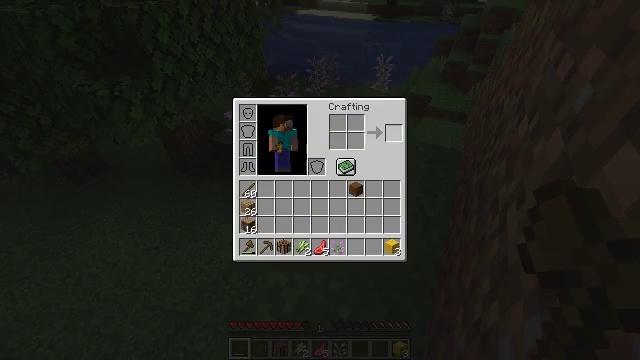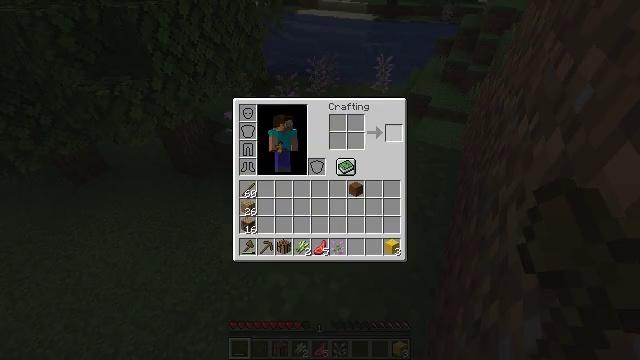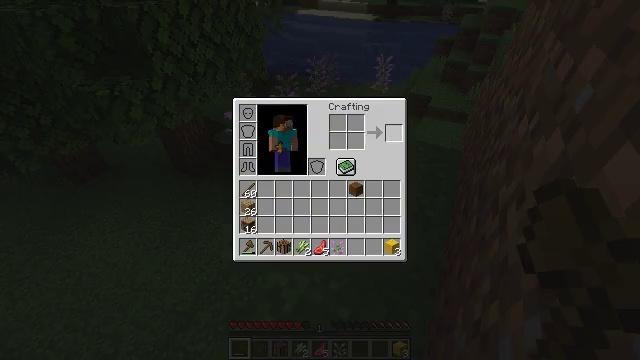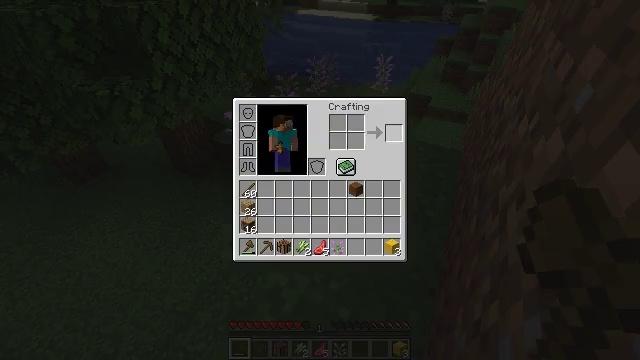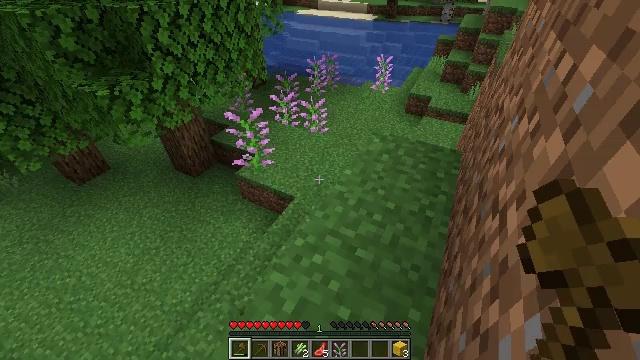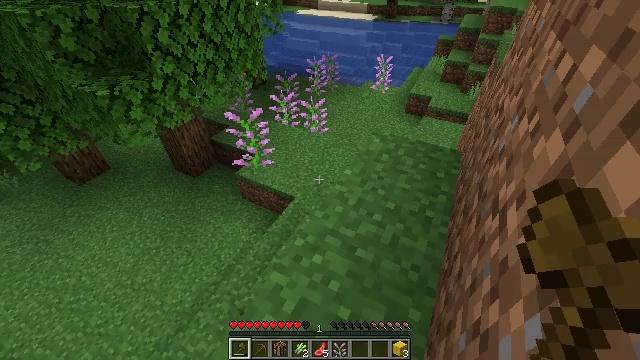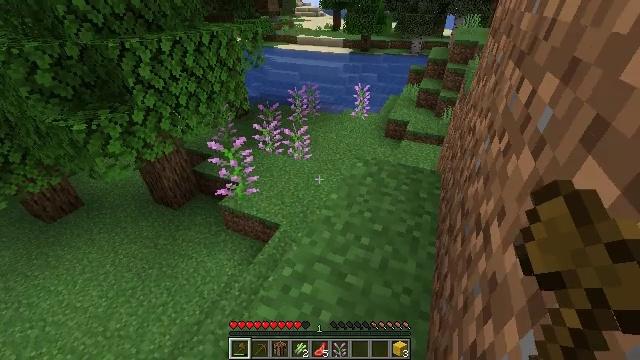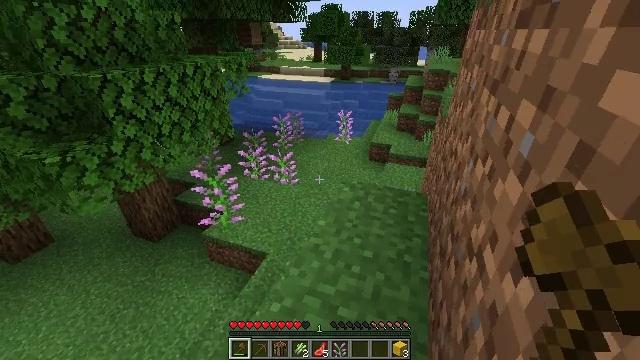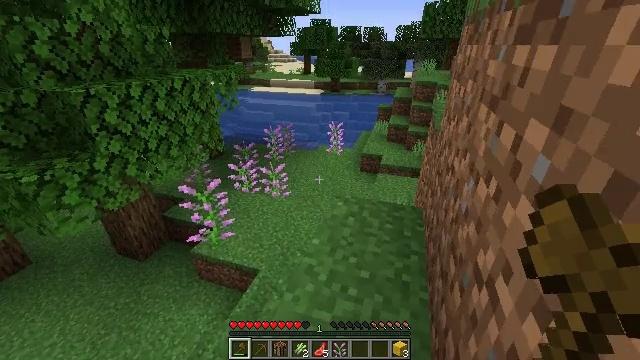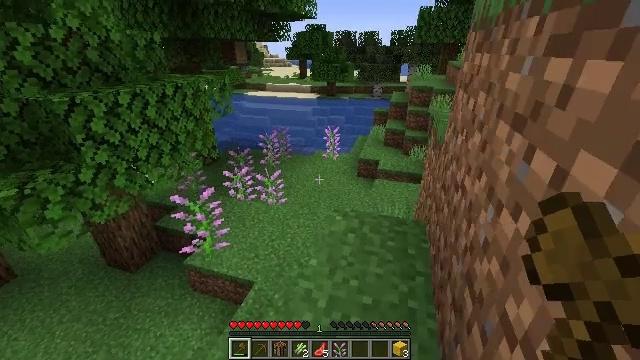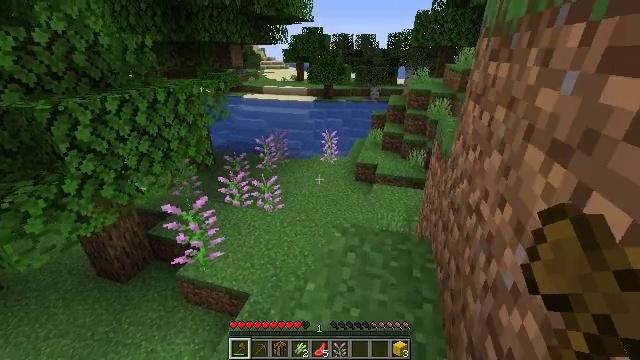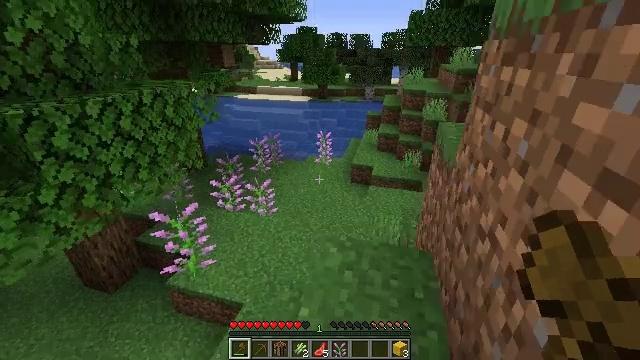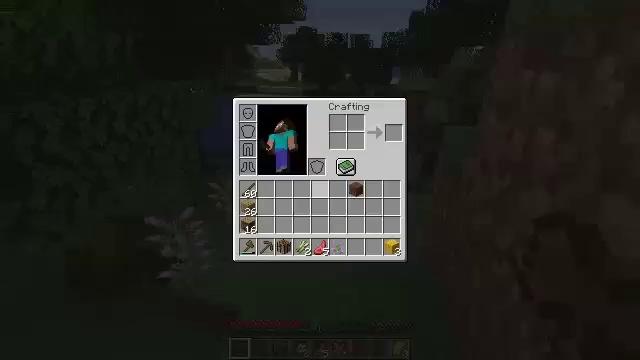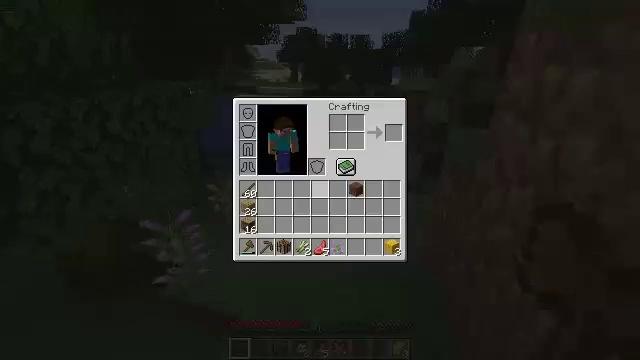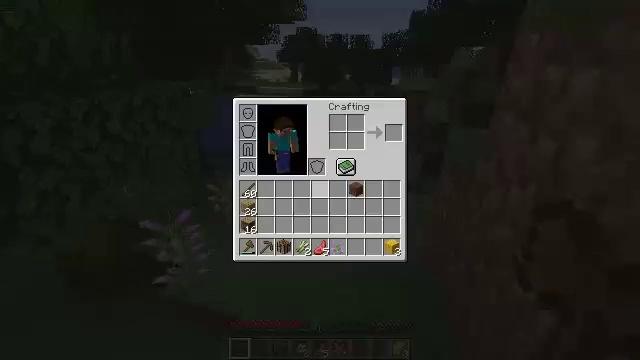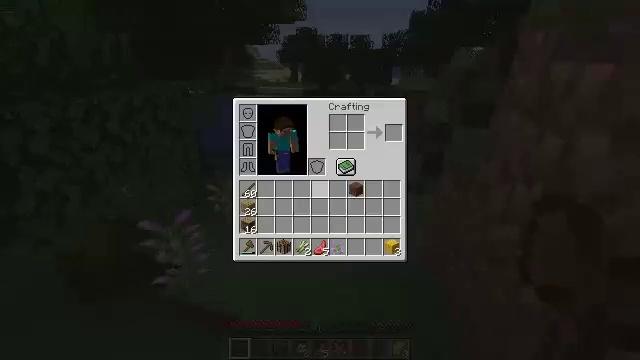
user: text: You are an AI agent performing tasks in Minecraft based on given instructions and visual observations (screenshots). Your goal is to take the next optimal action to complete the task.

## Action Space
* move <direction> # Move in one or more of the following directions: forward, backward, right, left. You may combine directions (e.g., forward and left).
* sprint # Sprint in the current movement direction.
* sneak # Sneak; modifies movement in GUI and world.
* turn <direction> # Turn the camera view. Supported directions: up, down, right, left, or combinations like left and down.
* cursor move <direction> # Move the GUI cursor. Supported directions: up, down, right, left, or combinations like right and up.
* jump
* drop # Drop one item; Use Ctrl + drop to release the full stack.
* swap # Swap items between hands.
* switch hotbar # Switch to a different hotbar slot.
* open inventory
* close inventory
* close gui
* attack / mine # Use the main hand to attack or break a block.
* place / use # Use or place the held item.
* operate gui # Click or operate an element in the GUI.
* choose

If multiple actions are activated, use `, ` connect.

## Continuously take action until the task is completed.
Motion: motion action
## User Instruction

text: Gather oak leaves by attacking.
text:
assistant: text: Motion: sneak, open gui
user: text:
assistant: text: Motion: sneak
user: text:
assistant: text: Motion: no_op
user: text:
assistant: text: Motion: no_op
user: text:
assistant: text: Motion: close gui
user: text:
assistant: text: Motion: turn right and up, open inventory
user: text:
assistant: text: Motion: move forward, turn right and up, open inventory
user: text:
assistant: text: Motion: move forward, turn right and up
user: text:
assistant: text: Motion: move forward
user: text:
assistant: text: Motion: move forward
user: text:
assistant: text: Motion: move forward, turn right
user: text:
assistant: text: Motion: move forward, close inventory
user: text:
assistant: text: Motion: close inventory
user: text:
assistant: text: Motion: close inventory
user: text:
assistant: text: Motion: open gui
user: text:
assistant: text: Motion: no_op
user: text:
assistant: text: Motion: no_op
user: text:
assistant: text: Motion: cursor move right
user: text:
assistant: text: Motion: cursor move right
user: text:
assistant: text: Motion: turn right, close gui
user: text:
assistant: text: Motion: move forward, turn right, open inventory
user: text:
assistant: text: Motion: move forward, turn right
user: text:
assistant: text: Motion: move forward, turn right and down
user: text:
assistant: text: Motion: move forward
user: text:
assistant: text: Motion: move forward, sprint
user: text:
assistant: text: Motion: move forward, sprint
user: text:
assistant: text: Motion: move forward, sprint
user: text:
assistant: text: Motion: move forward, sprint, turn up
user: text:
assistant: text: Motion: move forward, turn left and up
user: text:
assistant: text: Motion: move forward